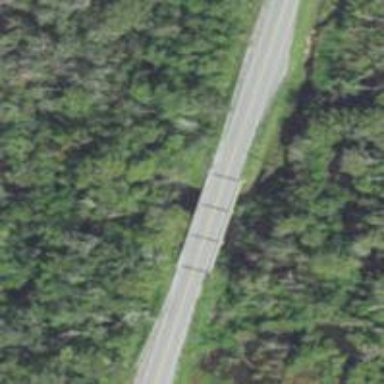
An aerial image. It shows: Secondary road with bridge.